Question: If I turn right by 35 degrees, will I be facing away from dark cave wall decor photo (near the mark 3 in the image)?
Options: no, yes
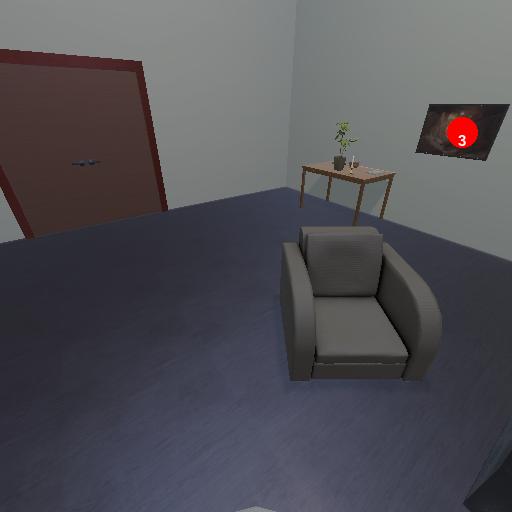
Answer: no